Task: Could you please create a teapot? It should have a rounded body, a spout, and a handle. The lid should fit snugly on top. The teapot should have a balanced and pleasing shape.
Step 73:
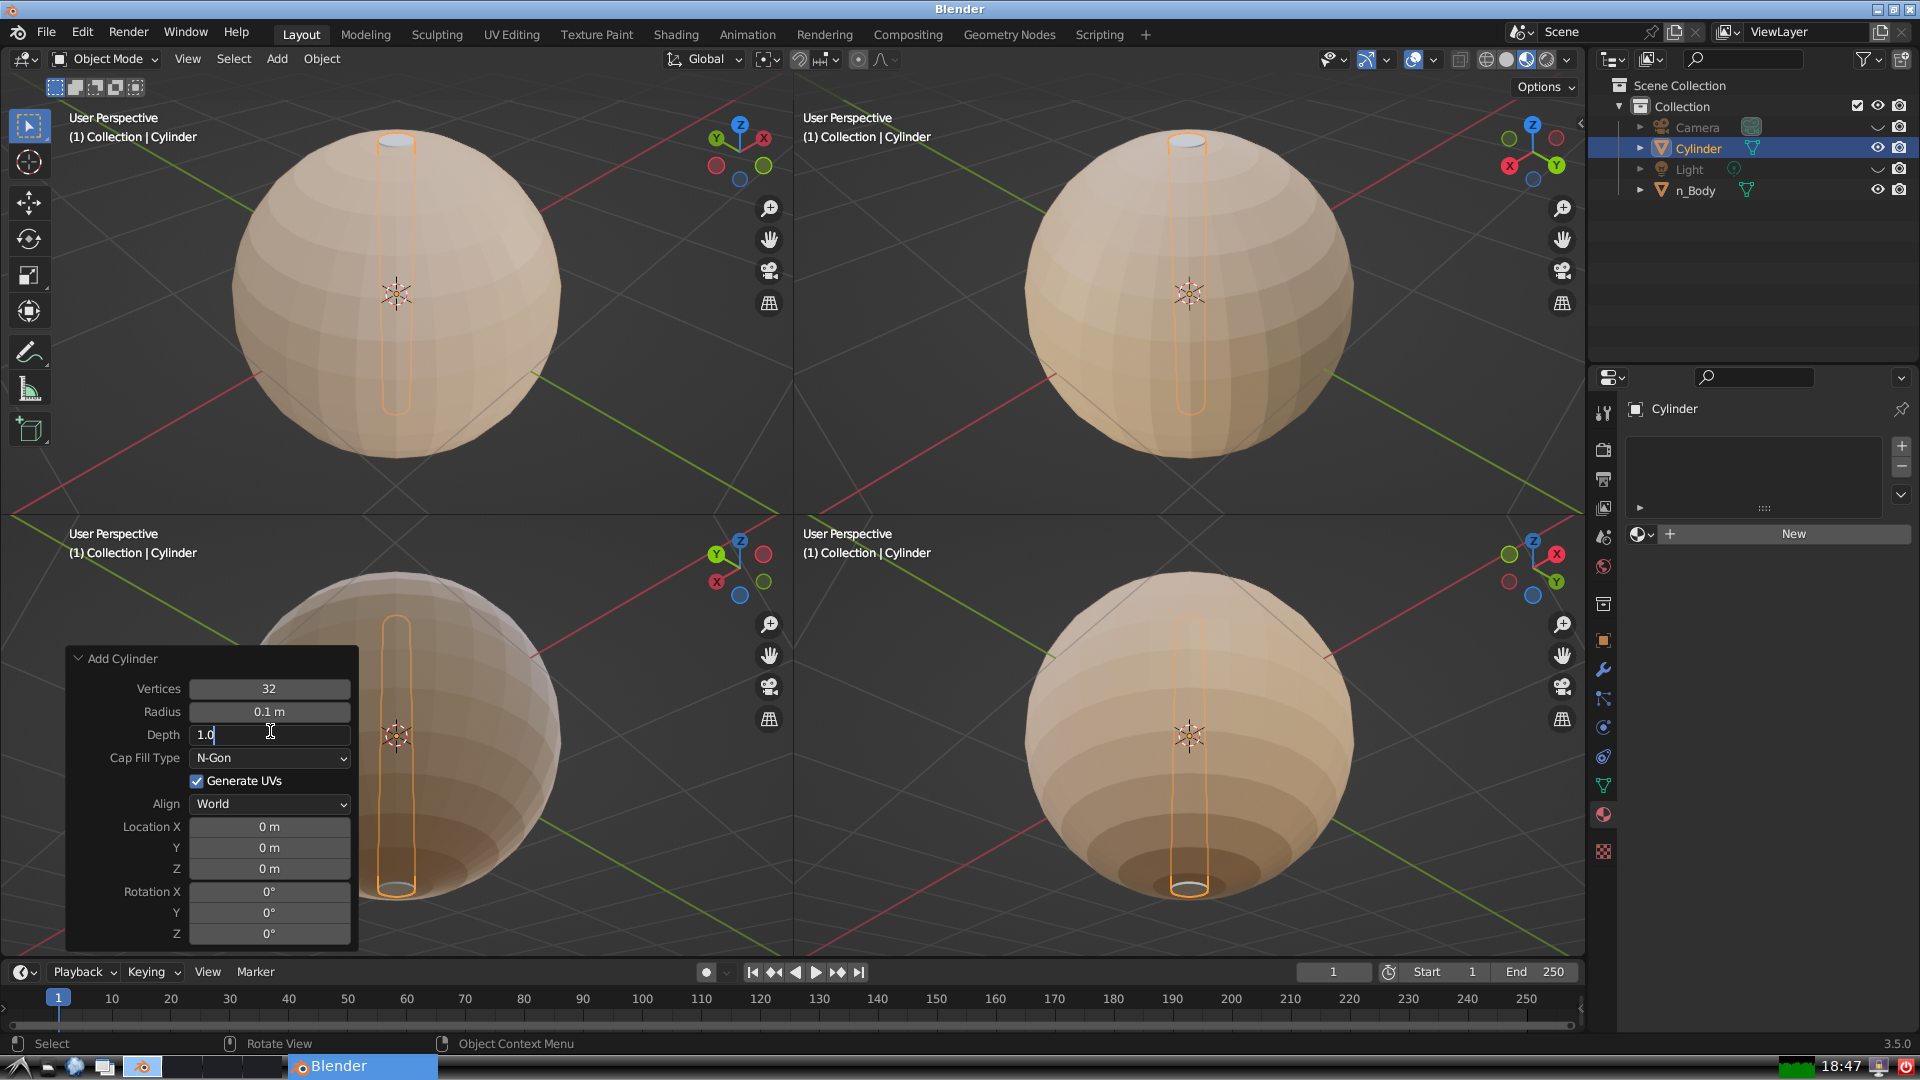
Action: {"key_press": ['Return']}